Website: walmart
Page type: cart
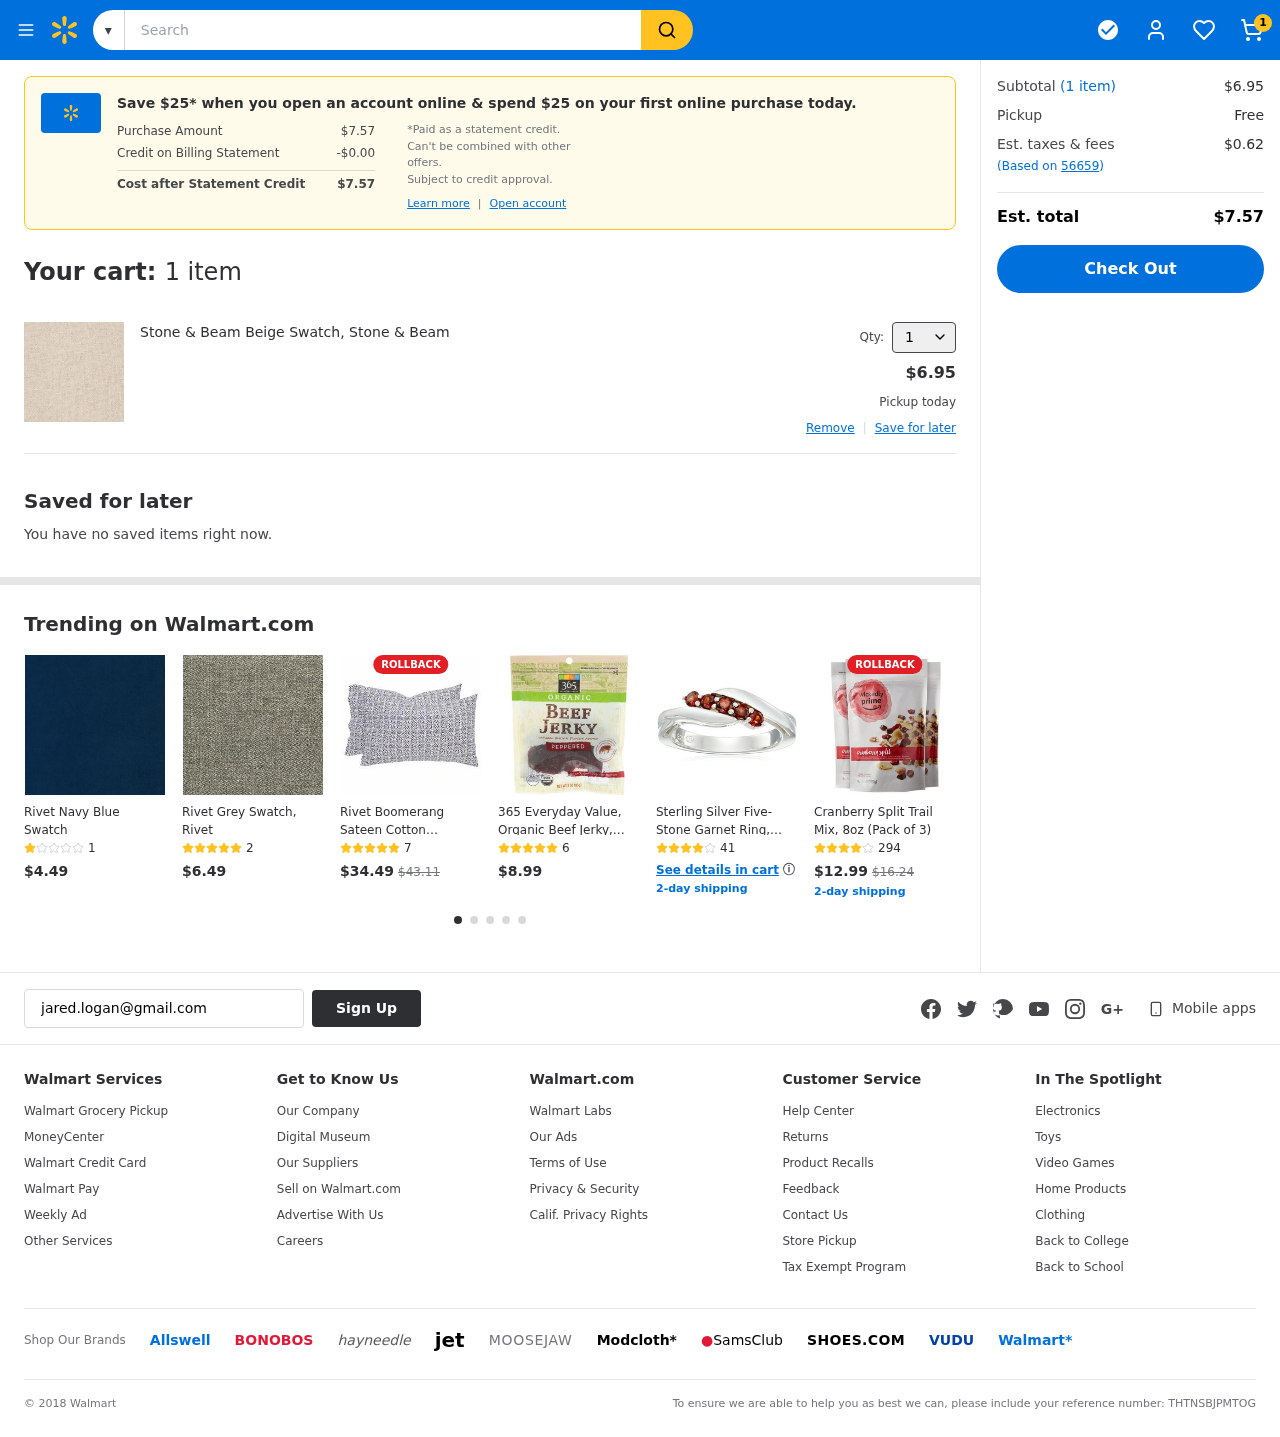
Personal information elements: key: PII_EMAIL
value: jared.logan@gmail.com
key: PII_POSTCODE
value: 56659
Product elements: key: PRODUCT1_NAME
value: Stone & Beam Beige Swatch, Stone & Beam
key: PRODUCT1_PRICE
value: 6.95
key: PRODUCT1_QUANTITY
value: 1
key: PRODUCT2_NAME
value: Rivet Navy Blue Swatch
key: PRODUCT2_NUM_RATINGS
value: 1
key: PRODUCT2_PRICE
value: $4.49
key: PRODUCT3_NAME
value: Rivet Grey Swatch, Rivet
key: PRODUCT3_NUM_RATINGS
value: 2
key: PRODUCT3_PRICE
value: $6.49
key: PRODUCT4_NAME
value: Rivet Boomerang Sateen Cotton Pillowcase Set
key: PRODUCT4_NUM_RATINGS
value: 7
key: PRODUCT4_PRICE
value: $34.49
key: PRODUCT4_ORIGINAL_PRICE
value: $43.11
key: PRODUCT5_NAME
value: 365 Everyday Value, Organic Beef Jerky, Peppered Flavor, 3 oz
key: PRODUCT5_NUM_RATINGS
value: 6
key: PRODUCT5_PRICE
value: $8.99
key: PRODUCT6_NAME
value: Sterling Silver Five-Stone Garnet Ring, Size 7
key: PRODUCT6_NUM_RATINGS
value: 41
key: PRODUCT7_NAME
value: Cranberry Split Trail Mix, 8oz (Pack of 3)
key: PRODUCT7_NUM_RATINGS
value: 294
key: PRODUCT7_PRICE
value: $12.99
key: PRODUCT7_ORIGINAL_PRICE
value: $16.24
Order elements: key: ORDER_NUM_ITEMS
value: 1
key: ORDER_TOTAL
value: $7.57
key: ORDER_NUM_ITEMS
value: (1 item)
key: ORDER_NUM_ITEMS
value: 1 item
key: ORDER_SUBTOTAL
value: $6.95
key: ORDER_TAX
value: $0.62
Search elements: key: HEADER_SEARCH
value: Search